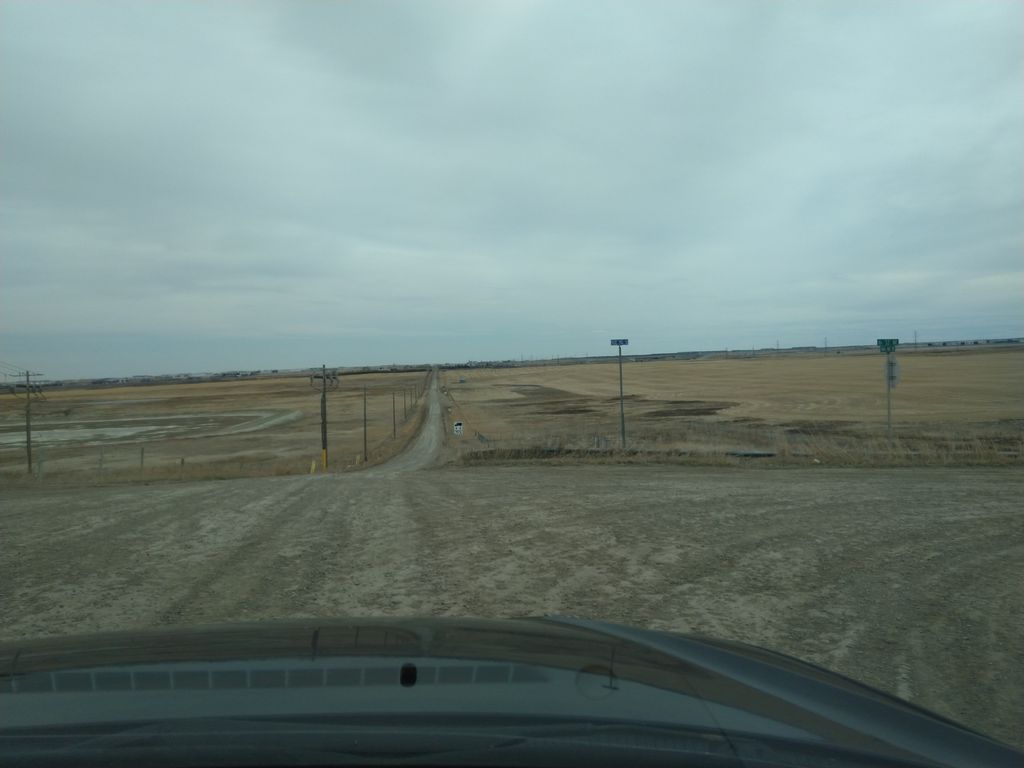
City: calgary